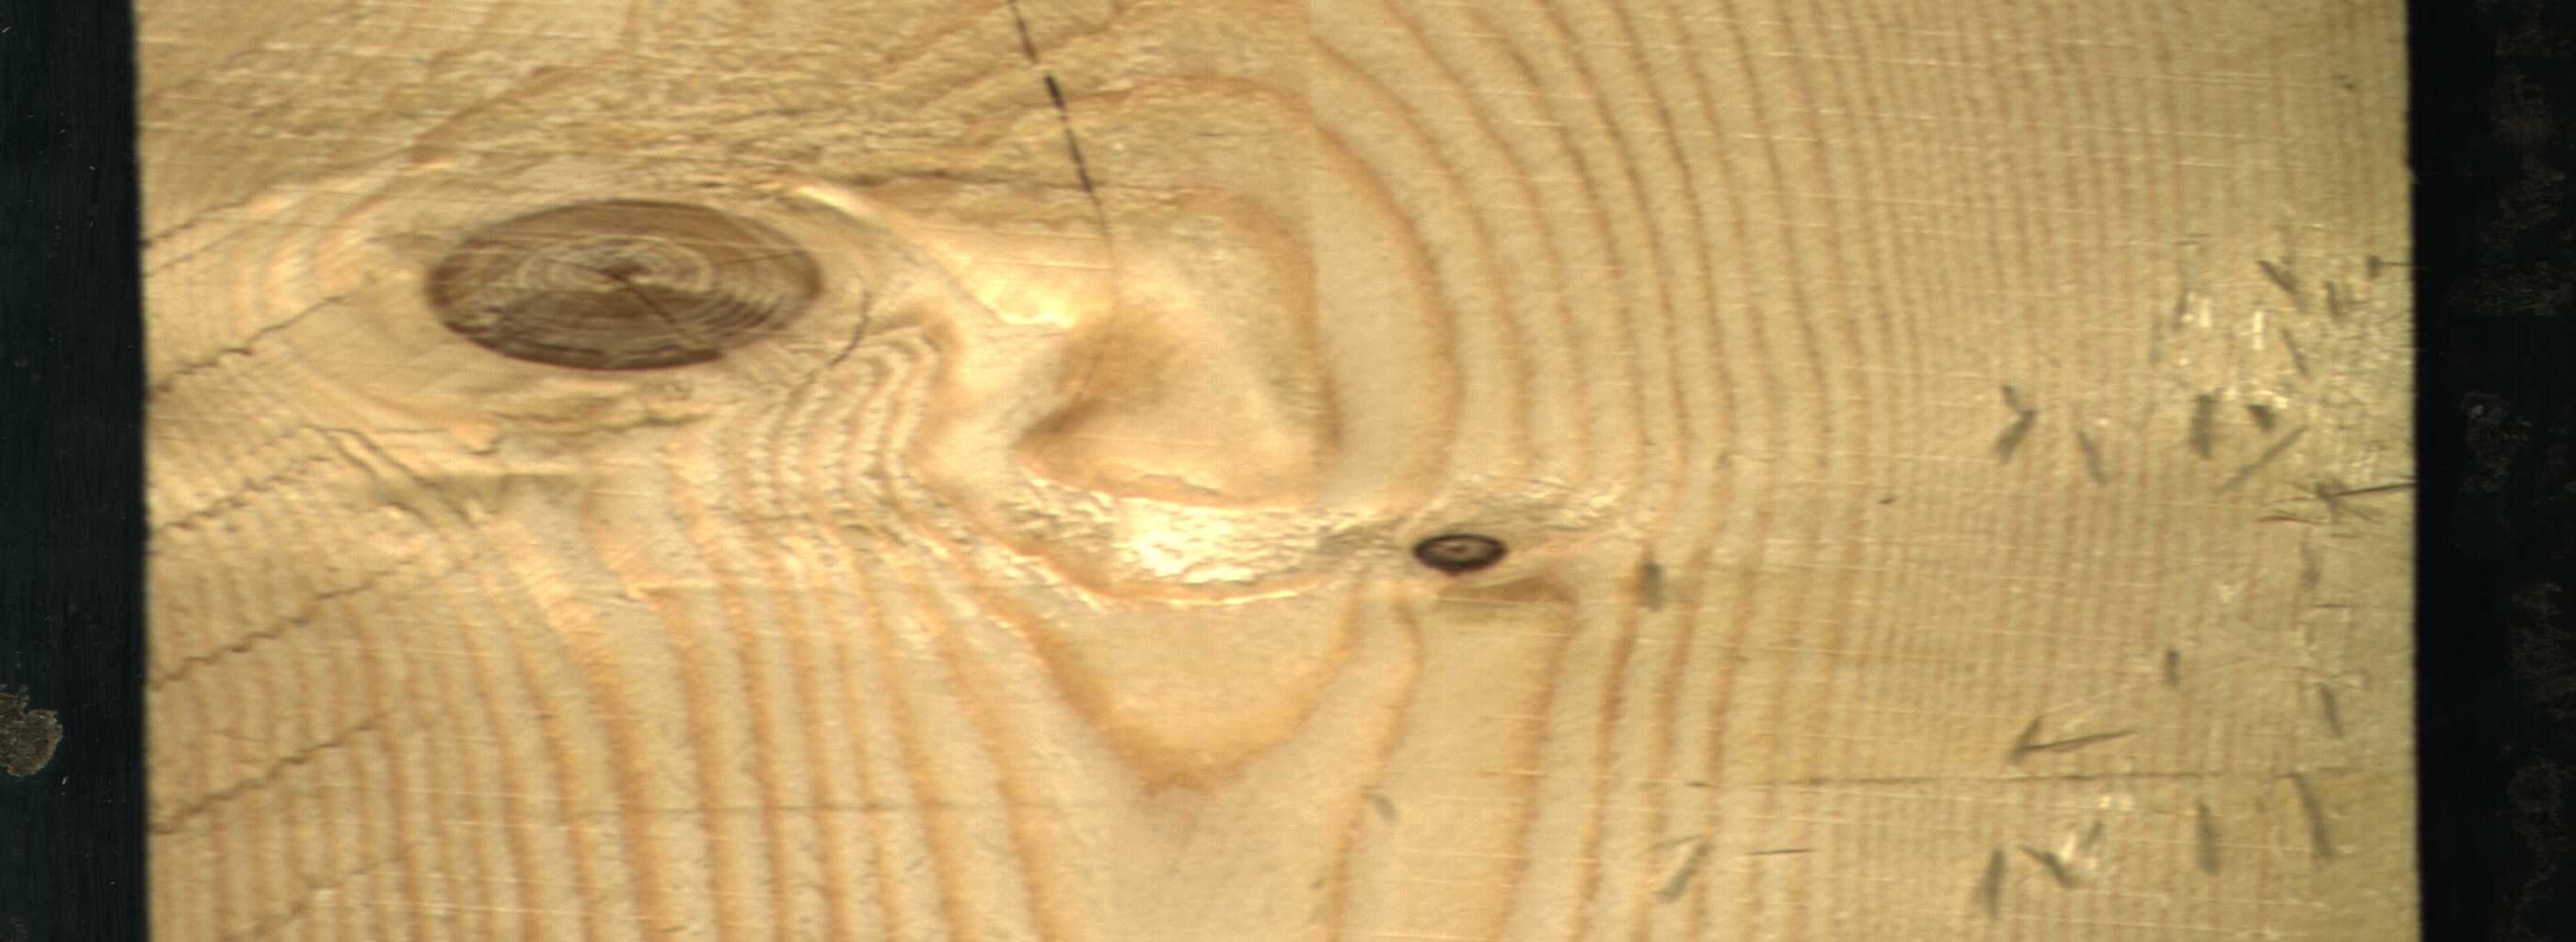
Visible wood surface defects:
Crack
Dead_Knot
Live_Knot